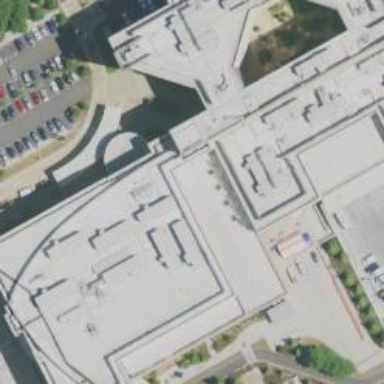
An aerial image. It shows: Hospital building.